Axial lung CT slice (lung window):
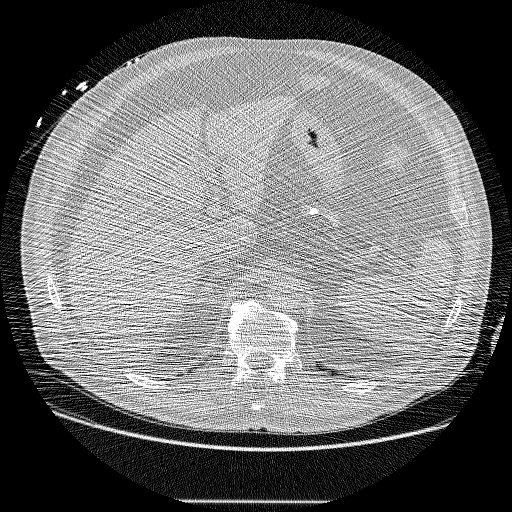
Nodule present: no